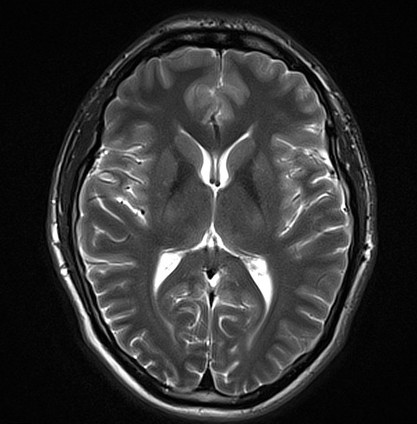
Label: notumor